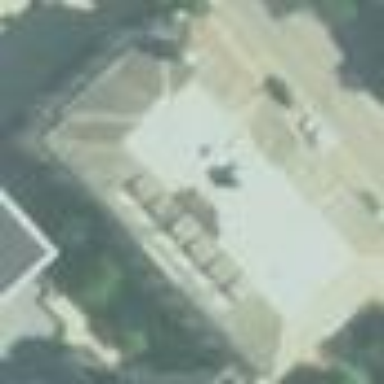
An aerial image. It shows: Library building.